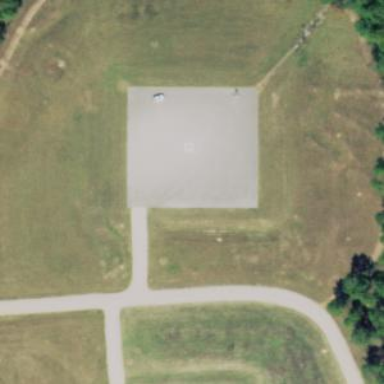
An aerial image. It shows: Image of helipad at airport.